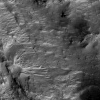
Atmospheric dust classification: not_dusty